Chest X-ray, PA view. Patient: 32 years old, sex F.
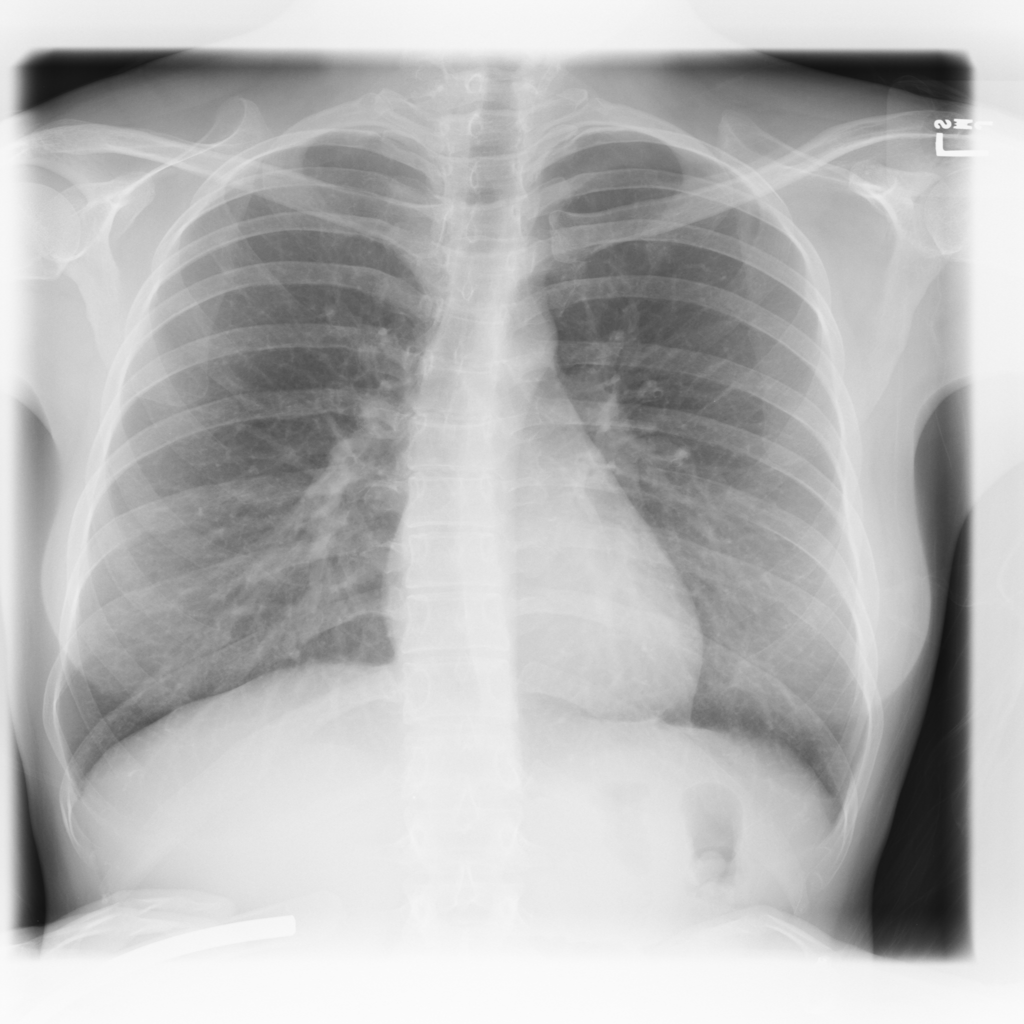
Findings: No Finding